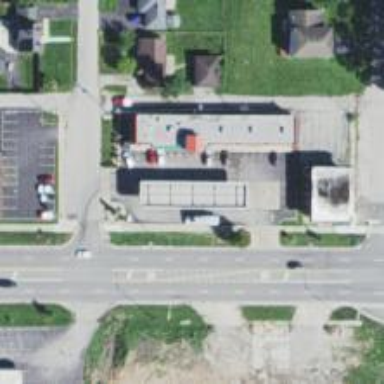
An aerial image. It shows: Convenience shop.